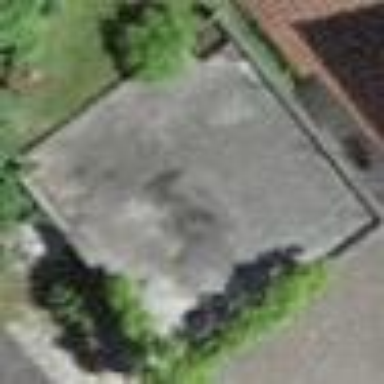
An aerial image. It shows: Garage building.